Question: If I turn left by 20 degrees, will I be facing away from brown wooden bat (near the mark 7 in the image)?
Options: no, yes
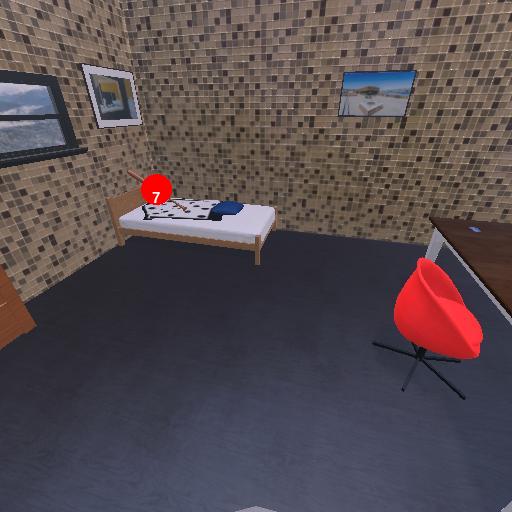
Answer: no